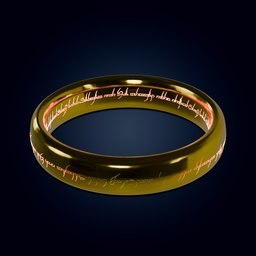
Label: decoration